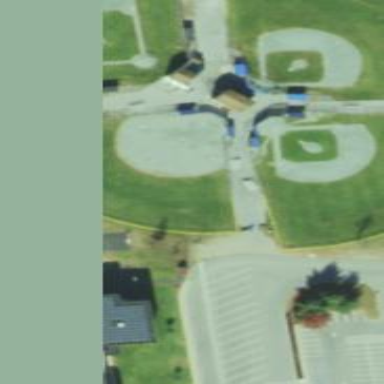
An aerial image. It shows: Baseball pitch for leisure and sports activities.